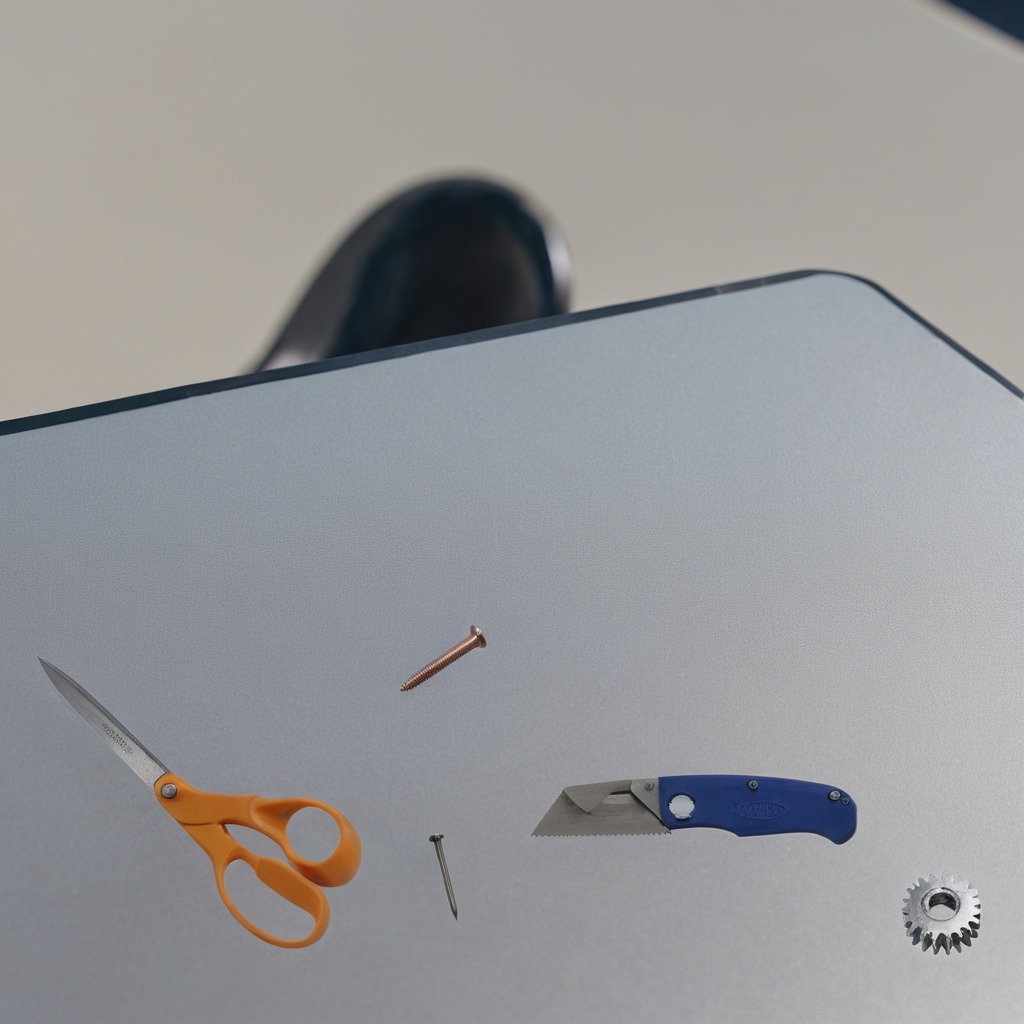
A steel gear with teeth, a utility knife, a metal machine screw, an iron nail, and a pair of scissors are lying on the utility table.